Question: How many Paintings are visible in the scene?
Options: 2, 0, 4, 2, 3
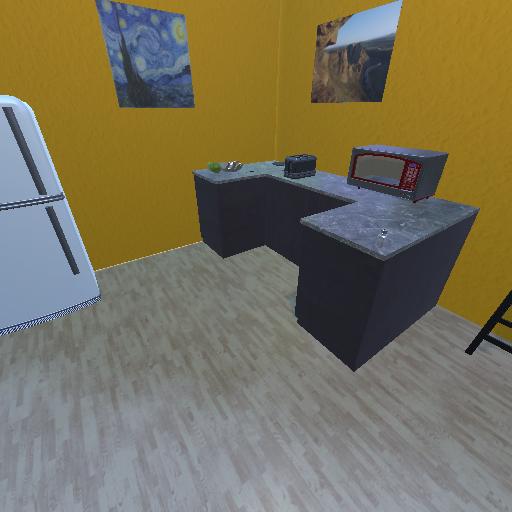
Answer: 2